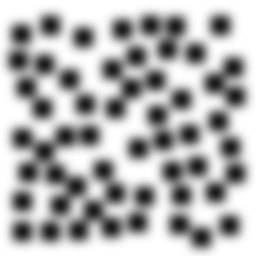
Squares: 56
Triangles: 0
Stars: 0
Total shapes: 56